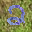
Label: 2